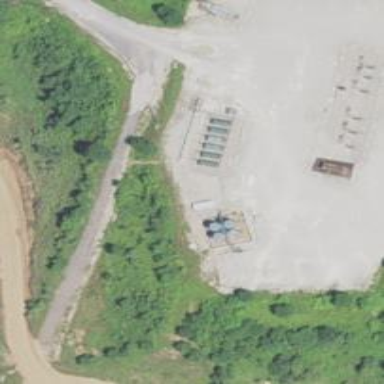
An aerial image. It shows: Storage tank that is man-made.